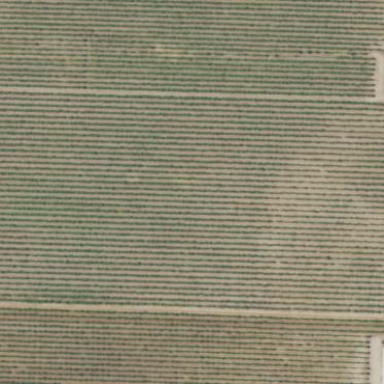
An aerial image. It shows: Vineyard where grapes are grown.